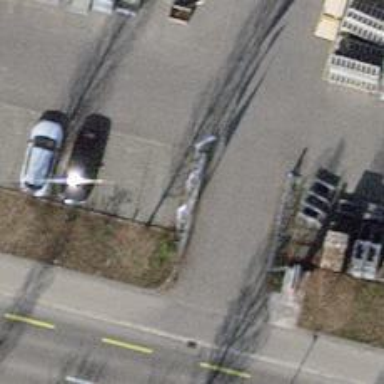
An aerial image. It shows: Flagpole which is man-made.